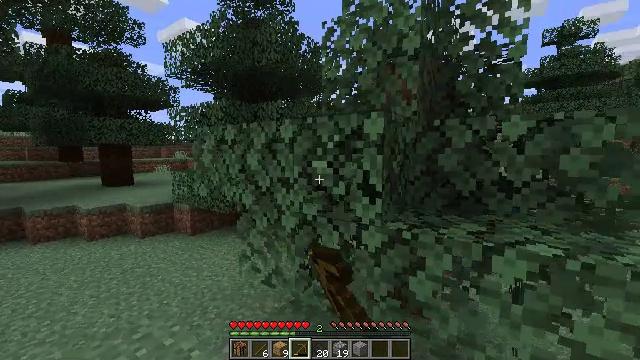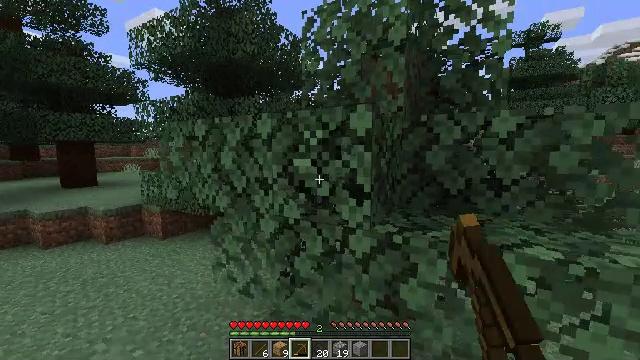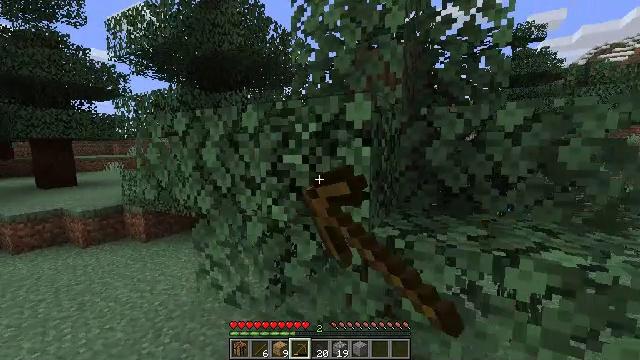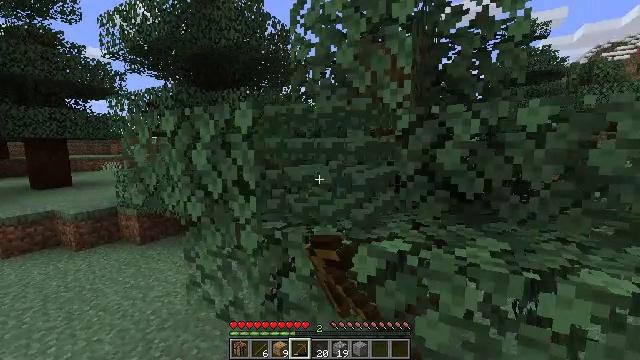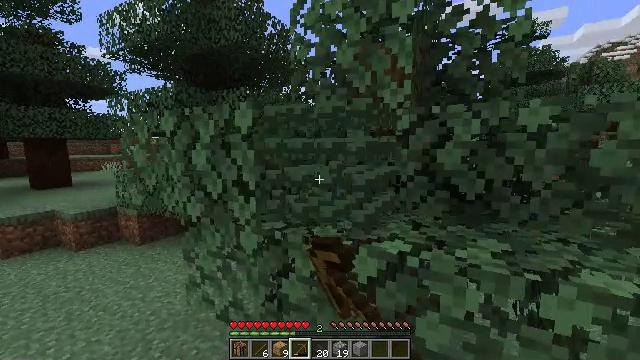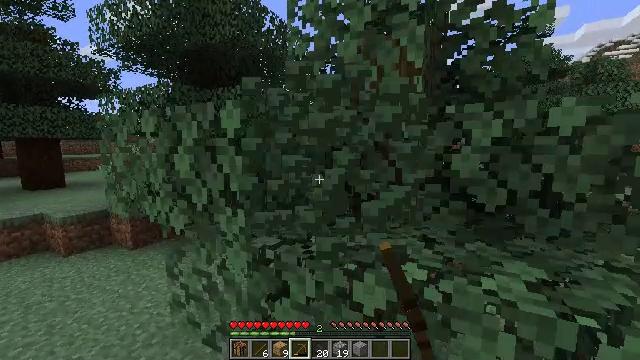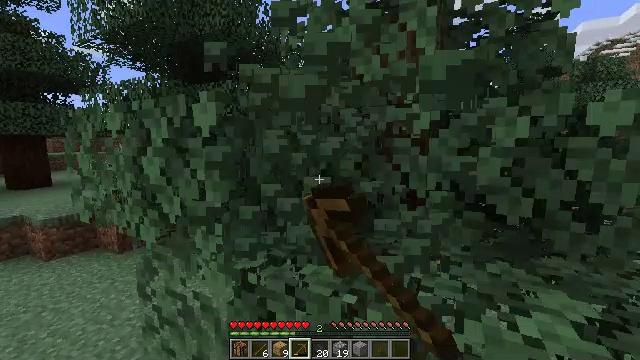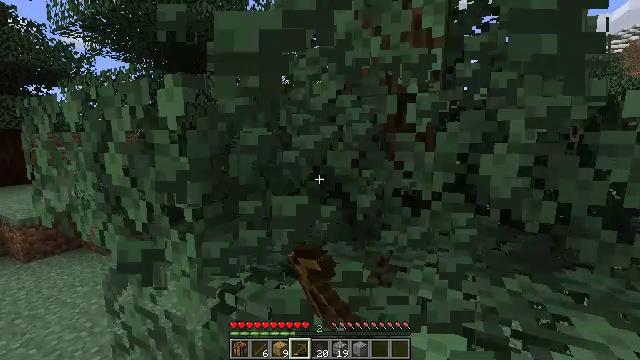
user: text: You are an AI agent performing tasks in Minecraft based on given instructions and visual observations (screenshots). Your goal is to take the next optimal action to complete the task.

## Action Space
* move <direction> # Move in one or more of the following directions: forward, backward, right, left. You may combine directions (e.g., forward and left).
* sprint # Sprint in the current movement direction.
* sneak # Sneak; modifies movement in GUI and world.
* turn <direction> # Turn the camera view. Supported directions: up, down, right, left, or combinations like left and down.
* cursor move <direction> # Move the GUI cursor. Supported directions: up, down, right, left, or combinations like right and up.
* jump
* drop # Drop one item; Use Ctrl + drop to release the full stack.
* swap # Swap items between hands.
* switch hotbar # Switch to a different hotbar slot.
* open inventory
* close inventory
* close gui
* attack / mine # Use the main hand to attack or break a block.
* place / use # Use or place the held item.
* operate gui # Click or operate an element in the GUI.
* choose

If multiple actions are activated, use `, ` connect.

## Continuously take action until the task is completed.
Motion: motion action
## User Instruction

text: Trim the tree by mining oak leaves.
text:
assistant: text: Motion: move forward, turn right, attack / mine
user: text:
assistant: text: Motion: move forward, turn right, attack / mine
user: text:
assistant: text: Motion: move forward, attack / mine
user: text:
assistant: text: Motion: move forward, attack / mine
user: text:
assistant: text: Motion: move forward, attack / mine
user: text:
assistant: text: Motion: move forward, attack / mine
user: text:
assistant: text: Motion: move forward, turn right and down, attack / mine
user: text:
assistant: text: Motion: attack / mine